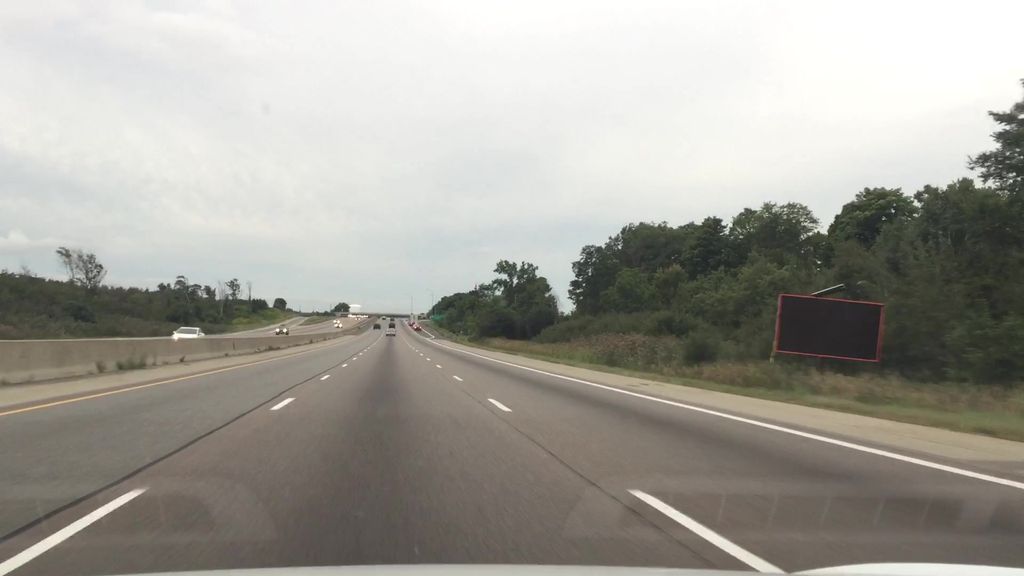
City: kitchener-waterloo